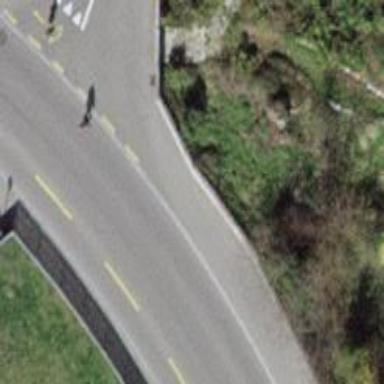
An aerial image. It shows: Asphalt path that serves as sidewalk.